Interaction volume radius: 5 \u00c5
Interaction volume height: 40 \u00c5
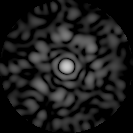
Disorder parameter: 0.7852